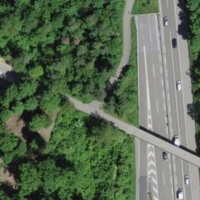
EUNIS habitat code: 57
Species observed at this site:
Motacilla cinerea